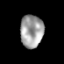
Tissue: prostate
Cell type: T cells
Senescence score: 0.359
Nuclear area (px): 733
Mean DAPI intensity: 161.69